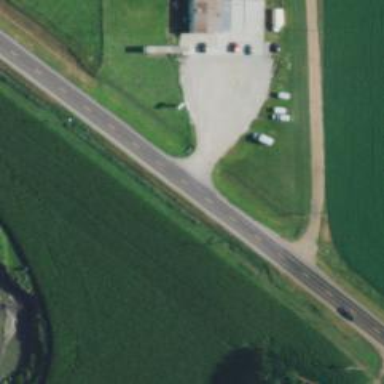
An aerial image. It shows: Driveway leading to service road.